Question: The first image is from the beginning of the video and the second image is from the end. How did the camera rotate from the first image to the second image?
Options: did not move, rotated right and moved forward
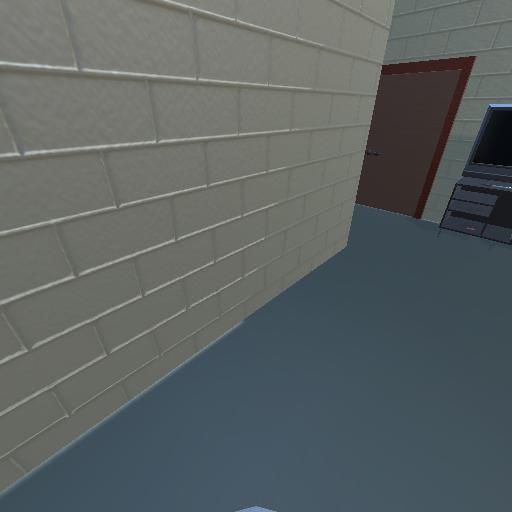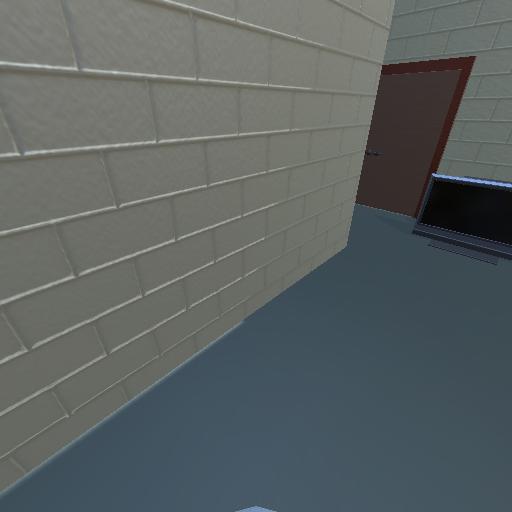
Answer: did not move